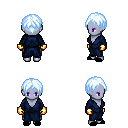
a pixel art fantasy rpg character, female body template, dark elf, purple skin, blue robe, metal pants, white cyan parted hairstyle, gold gloves, black slippers, four views (front, back, left, right), 2x2 character sprite sheet, small pixel art, hard edges, no anti-aliasing